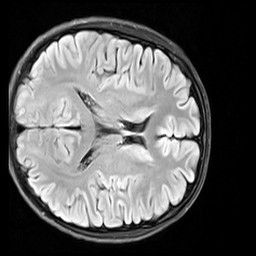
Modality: FLAIR
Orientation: axial
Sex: male
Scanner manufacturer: siemens
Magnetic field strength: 3 T
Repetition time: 10 s
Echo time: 0.09 s